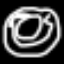
Label: donut